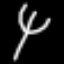
Label: fork